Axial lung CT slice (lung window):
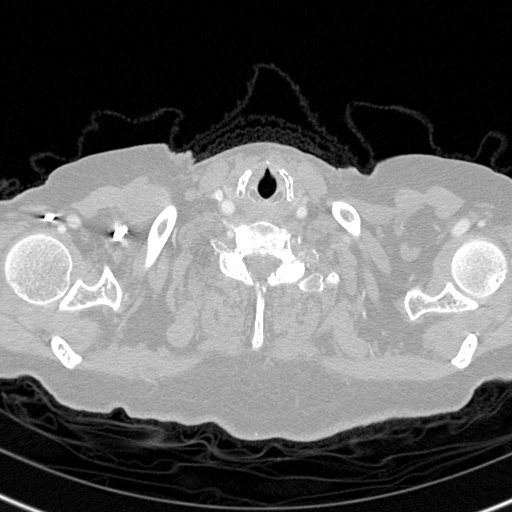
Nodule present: no